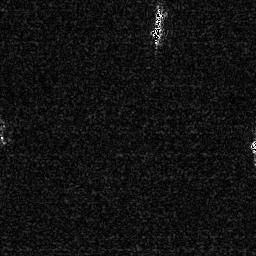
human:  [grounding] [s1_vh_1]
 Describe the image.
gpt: In the satellite image, there is  <ref>1 medium ship </ref> <box>[[57, 1, 64, 18, 0]]</box> located at top.